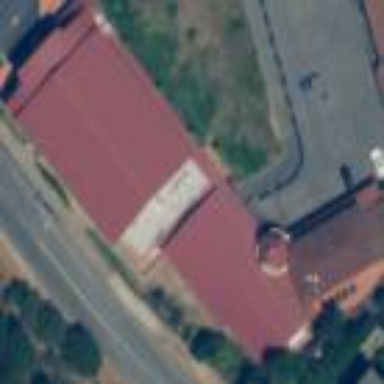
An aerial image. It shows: School building.